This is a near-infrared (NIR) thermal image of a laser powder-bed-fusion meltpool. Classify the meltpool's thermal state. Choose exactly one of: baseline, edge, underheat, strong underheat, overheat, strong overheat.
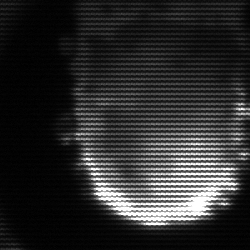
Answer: baseline